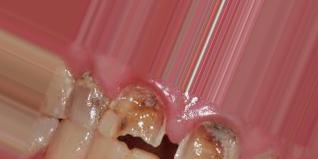
Condition: Caries